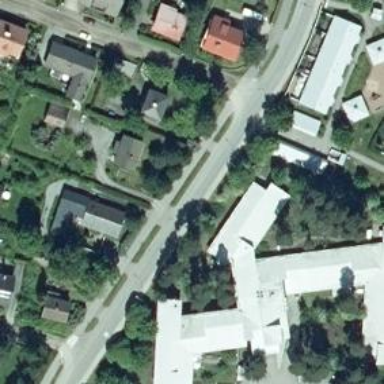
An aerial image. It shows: Nursing home.